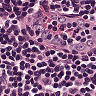
Metastatic tissue present: no